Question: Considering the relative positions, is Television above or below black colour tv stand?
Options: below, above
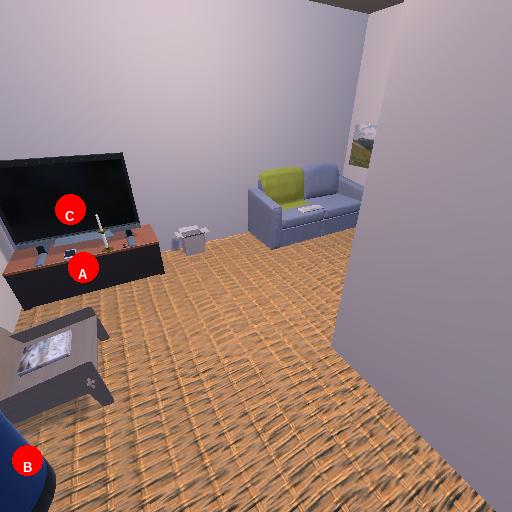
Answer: below